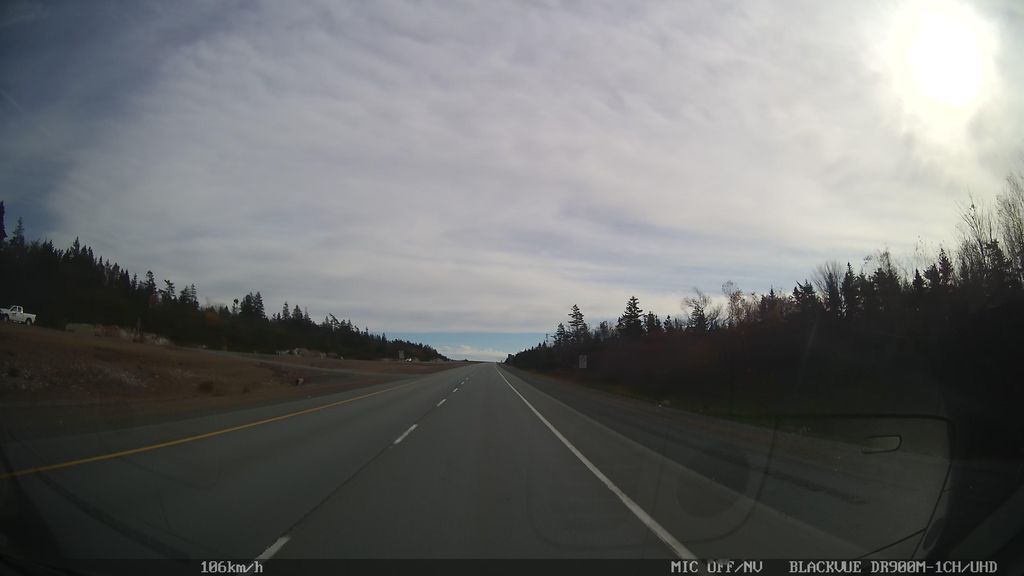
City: halifax